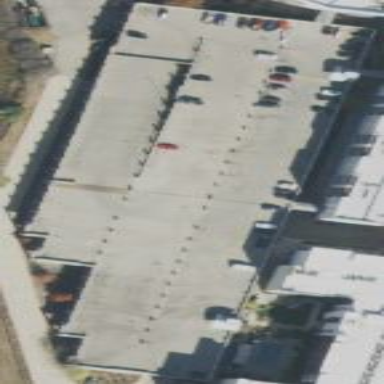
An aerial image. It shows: Multi-storey parking building.